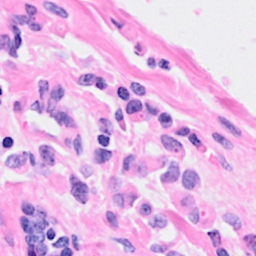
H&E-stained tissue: Breast